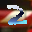
Label: 2